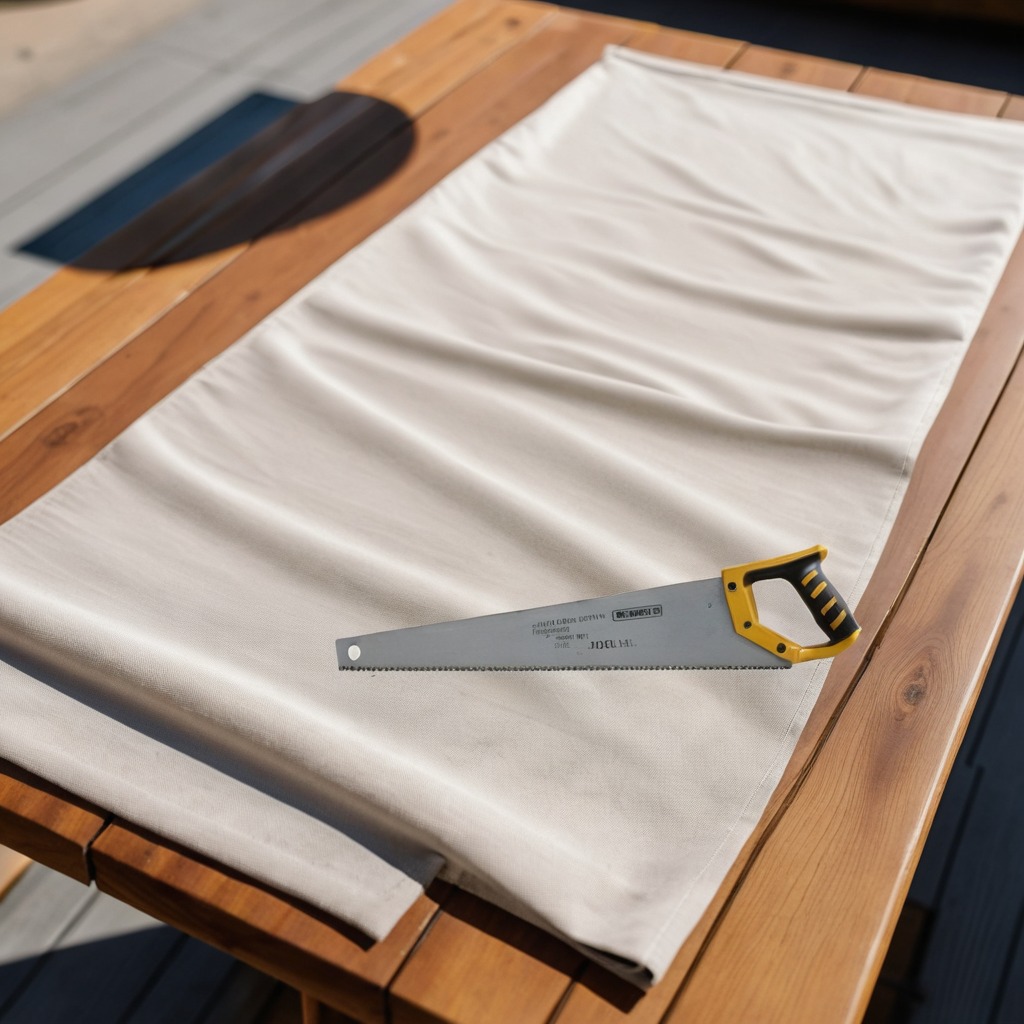
A metal saw lying on a wooden table in an outdoor workshop during daytime bright natural light soft shadows worn but beneath the cloth.